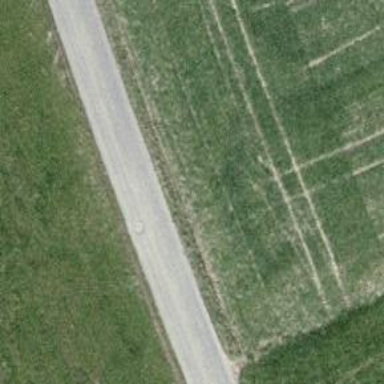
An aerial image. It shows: Well-maintained track road with grade 1 tracktype.